Question: I'm trying to install hotmail to my mailto handlers:

This is accomplished with this code from webpage scope:
'''
navigator.registerProtocolHandler('mailto','http://mail.live.com/secure/start?action=compose&to=%s','Live Mail');
'''
From XPCOM we would have to use this: <URL>.
So from searching github code I figure you import it like this:
'''
var nsiwchr = Cc["@mozilla.org/embeddor.implemented/web-content-handler-registrar;1"].getService(Ci.nsIWebContentHandlerRegistrar);
'''
So I would register it like this:
'''
nsiwchr.registerProtocolHandler('mailto','http://mail.live.com/secure/start?action=compose&to=%s','Live Mail', null);
'''
I use 'null' because I don't have a 'contentWindow' but apparently you can't pass null for this. Because:
<URL>
'''
var uri = this._checkAndGetURI(aURIString, aContentWindow);
'''
And then it tests:
'''
aContentWindow.location.hostname != uri.host)
'''
So I figured to fake it out like this:
'''
var fakeContentWindow = {
document: {
baseURIObject: {
asciiHost:"mail.live.com",
asciiSpec:"http://mail.live.com/secure",
hasRef:true,
host:"mail.live.com",
hostPort:"mail.live.com",
originCharset:"UTF-8",
password:"",
path:"/secure",
port:-1,
prePath:"http://mail.live.com",
ref:"", //369
scheme:"http",
spec:"http://mail.live.com/secure",
specIgnoringRef:"http://mail.live.com",
userPass:"",
username:""
}
},
location: {
hash:"", //#369
host:"mail.live.com",
hostname:"mail.live.com",
href:"http://mail.live.com/secure",
origin:"http://mxr.mozilla.org",
pathname:"/secure",
port:"",
protocol:"http:",
search:""
}
};
nsiwchr.registerProtocolHandler('mailto','http://mail.live.com/secure/start?action=compose&to=%s','Live Mail', fakeContentWindow);
'''
but it throws some totally weird error:
/*
Exception: [object XPCWrappedNative_NoHelper]
*/
Browser Console throws:
'''
"[object XPCWrappedNative_NoHelper]" scratchpad.js:999
SP_writeAsErrorComment/<() scratchpad.js:999
Handler.prototype.process() Promise-backend.js:863
this.PromiseWalker.walkerLoop() Promise-backend.js:742
'''
This makes no sense. I want to successfully spoof this without using a real 'contentWindow'.
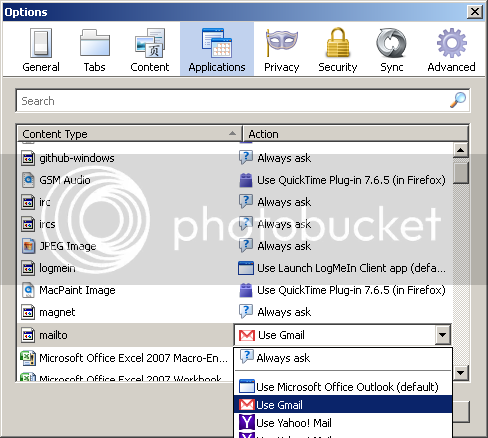
Answer: You simply cannot use that high-level API without a window (and you probably don't want to use it anyway, because it will not actually add the handler, but show a UI notification that first asks the user to add it; which is not only not what you want, but also won't work because there is no UI to display that notification in the first place).
Instead, you'll want to create your own version based on the implementation that omits all those security checks, UI notifications, etc.
Based on 'registerNotificiation', it would look something like this.
'''
var protocolScheme = "mailtoorsomething";
var uri = Services.io.newURI("someuri?with_%s_replacement", null, null);
var name = "Some Name";
var desc = "Some description";
var protocolHandler = Services.io.getProtocolHandler(protocolScheme);
if (!(protocolHandler instanceof Ci.nsIExternalProtocolHandler)) {
throw new Error("Cannot register handler for built-in protocol");
}
var eps = Cc["@mozilla.org/uriloader/external-protocol-service;1"].
getService(Ci.nsIExternalProtocolService);
var handlerInfo = eps.getProtocolHandlerInfo(protocolScheme);
var handlers = handlerInfo.possibleApplicationHandlers;
for (let i = 0; i < handlers.length; i++) {
let h = handlers.queryElementAt(i, Ci.nsIWebHandlerApp);
if (h.uriTemplate == uri.spec) {
throw new Error("Already registered");
}
}
var handler = Cc["@mozilla.org/uriloader/web-handler-app;1"].
createInstance(Ci.nsIWebHandlerApp);
handler.name = name;
handler.detailedDescription = desc;
handler.uriTemplate = uri.spec;
handlerInfo.possibleApplicationHandlers.appendElement(handler, false);
handlerInfo.alwaysAskBeforeHandling = false;
handlerInfo.preferredApplicationHandler = handler;
handlerInfo.preferredAction = Ci.nsIHandlerInfo.useHelperApp;
var hs = Cc["@mozilla.org/uriloader/handler-service;1"].
getService(Ci.nsIHandlerService);
hs.store(handlerInfo);
'''